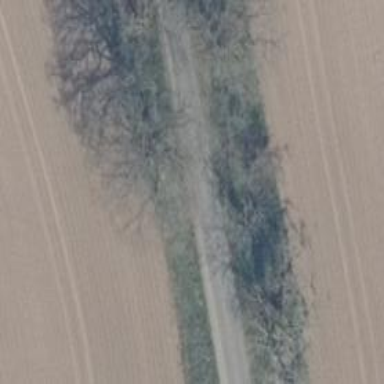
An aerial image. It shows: Row of trees in natural setting.